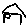
Label: house